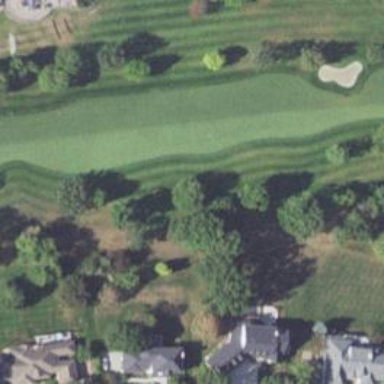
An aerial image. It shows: Golf fairway surrounded by grass.